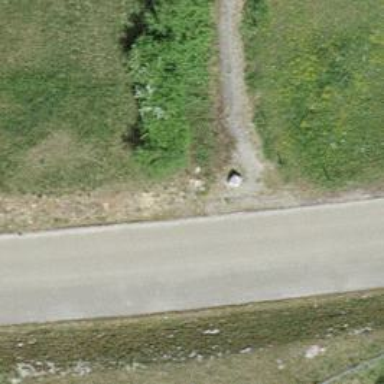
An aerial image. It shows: Block barrier.